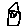
Label: house